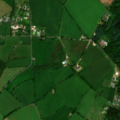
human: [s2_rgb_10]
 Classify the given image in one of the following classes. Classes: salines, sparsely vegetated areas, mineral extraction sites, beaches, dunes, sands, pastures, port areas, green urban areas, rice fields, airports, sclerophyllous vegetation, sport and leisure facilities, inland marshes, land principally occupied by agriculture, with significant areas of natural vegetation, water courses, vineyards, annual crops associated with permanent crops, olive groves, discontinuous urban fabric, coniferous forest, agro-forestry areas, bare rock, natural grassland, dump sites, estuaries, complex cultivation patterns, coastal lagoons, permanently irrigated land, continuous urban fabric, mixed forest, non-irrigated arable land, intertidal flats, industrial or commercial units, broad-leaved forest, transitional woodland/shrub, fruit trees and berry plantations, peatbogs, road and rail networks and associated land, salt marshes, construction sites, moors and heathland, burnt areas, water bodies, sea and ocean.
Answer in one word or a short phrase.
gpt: non-irrigated arable land, pastures, mixed forest